Question: I wrote a recursion function in python to evaluate the sequence of an <URL>.
It's graphically explained in this image:

'f[x]=f(x)' and 'f[x0,x1]= f[x1]-f[x0]) / (x1 - x0)' and so when 'f[x0,x1,...xn]=f[all_leastFirst,allbutLast] / xlast-xfirst'.
This is it then, recursively.
I had got the following code:
'''
xxs=[]
yys=[]
coeficientes = []
h = {}
r = 0.0
def a_j(xx,yy):
global r
if len(yy) == 1:
h[xx[0]] = yy[0]
return yy[0]
else:
r = (a_j(xx[1:],yy[1:]) - a_j(xx[:-1],yy[:-1])) / (xx-1]-xx[0])
h[''.join(str(i) for i in xx[::-1])]=r
coeficientes.append(r)
return ( r )
'''
But it was needed to get as output an array with . I was lost about how to get only those in a recursive implementation.
One common pattern about them will be they ALWAYS start at 'X_0', so I opted about tagging them or using a dictionary might help.
Expected result would be:
'''
[1,1.71828,1.47625,.84553]
'''
I was obtaining:
'''
[1, 2.71828, 7.3890599999999997, 20.085540000000002, 1.71828, 4.6707799999999997, 12.696480000000001, 1.4762499999999998, 4.0128500000000003, 0.84553333333333347]
'''
wit different parameters, if it's called by:
'''
a_j([1,2,3,5][4,3.5,4,5.6])
'''
Should output:
'''
[4,-0.5,0.5,-0.1]
'''
I was obtaining:
'''
[4, 3.5, 4, 5.6, -0.5, 0.5, 0.5, 0.7999999999999998, 0.09999999999999994, -0.10000000000000002]
'''
'''
a_j([-2,-1,0,1,2], [13,24,39,65,106])
'''
Will output:
'''
[13, 24, 39, 65, 106, 11, 15, 2, 26, 5, 1, 41, 7, 0, -1]
'''
But the output should be:
'''
[13,11,2,1.167,-0.125]
'''
I also managed to code this , which is :
'''
diferencias = {}
coeficientes = []
def sublists_n(l, n):
subs = []
for i in range(len(l)-n+1):
subs.extend([l[i:i+n]])
return subs
def sublists(l):
subs = []
for i in range(len(l)-1,0,-1):
subs.extend(sublists_n(l,i))
subs.insert(0,l)
return subs[::-1]
def diferenciasDivididas(xx,yy,x):
combinaciones = sublists([i for i in range(len(xx))])
for c in combinaciones:
if len(c) == 1:
diferencias[str(c[0])]= float(yy[c[0]])
if c[0] == 0:
coeficientes.append(float(yy[c[0]]))
else:
c1 = diferencias.get(''.join(str(i) for i in c[1:]))
c2 = diferencias.get(''.join(str(i) for i in c[:-1]))
d = float(( c1 - c2 ) / ( xx[c[len(c)-1]] - xx[c[0]] ))
diferencias[''.join(str(i) for i in c)] = d
if c[0] == 0:
coeficientes.append(float(d))
'''
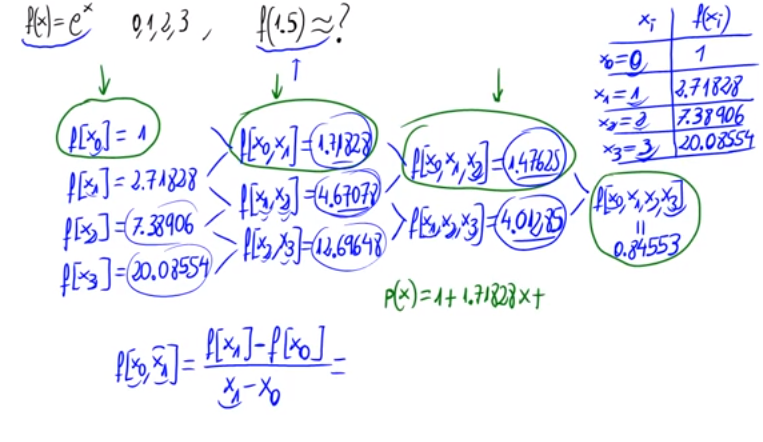
Answer: I have modified the script a bit.
'''
array=[]
r='s'
s=0
def a_j(xx,yy):
global r,s
if r == 's':
s=xx[0]
r=0.0
if len(yy) == 1:
if xx[0]==s: array.append(yy[0])
return float(yy[0])
else:
r=( a_j(xx[1:],yy[1:]) - a_j(xx[:-1],yy[:-1])) / (xx[-1]-xx[0])
if xx[0]==s: array.append(r)
return float(r)
a_j([1,2,3,5],[4,3.5,4,5.6])
print array
'''
Output:
[4, -0.5, 0.5, -0.10000000000000002]
also, the second example that you have given doesnt look correct.
a_j([-2,-1,0,1,2], [13,24,39,65,106]) --> [13,11,4,7,-3]
above answer says that the 3rd element is 4.
'''
3rd element means --> x(-2,-1,0) -> x(-1,0) - x(-2,-1)/(2)
-> x(0)-x(-1)/1 - x(-1)-x(-2)/(1) /(2)
->(39-24) - (24-13) /(2)
->15-11/(2)
->4/2 =2
'''
Please correct me if i am wrong.